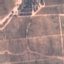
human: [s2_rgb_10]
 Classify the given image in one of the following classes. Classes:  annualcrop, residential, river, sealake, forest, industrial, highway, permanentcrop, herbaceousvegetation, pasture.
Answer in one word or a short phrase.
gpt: PermanentCrop